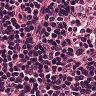
Metastatic tissue present: no